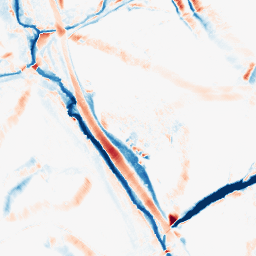
Category: morphological
Decomposition family: morphological_diamond
Decomposition parameters: operation: average
radius: 10
Upsampling method: quartic
Upsampling parameters: scale: 2
Upsampling scale: 2